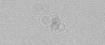
Label: camera_spot